Question: I am trying to create sums for each category as I add things to this expense list.
So basically for each category "Brian" "Bobby" "Gas" etc, I want to create a sum. Any suggestions? Thanks in advance for your help. I'm a noob at these spreadsheet formulas...
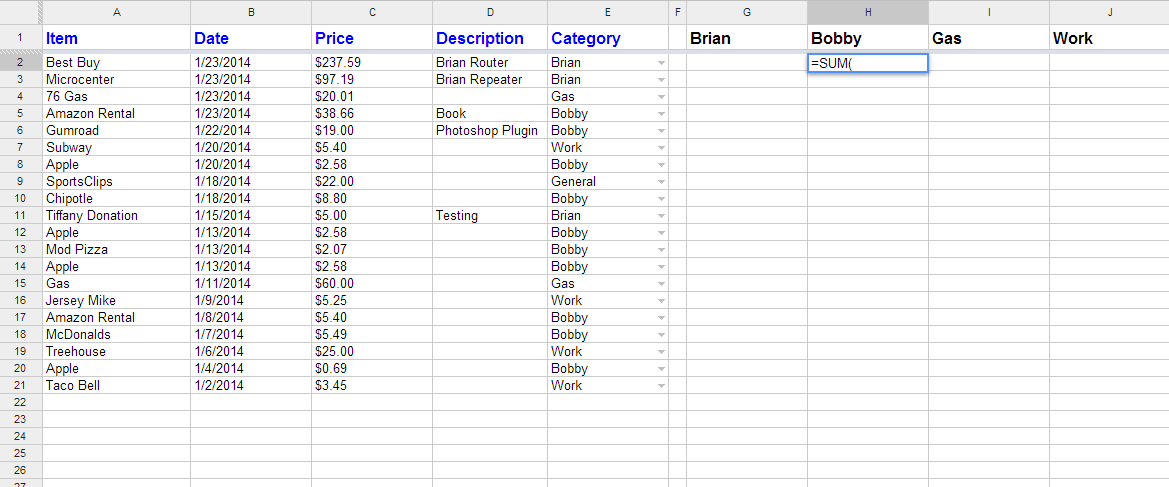
Answer: You should use the 'SUMIIF()' function to sum based on a condition (<URL>.
For example: '=SUMIF($C:$C, $E:$E=H1)' if you want to sum column C based on the category in Column E